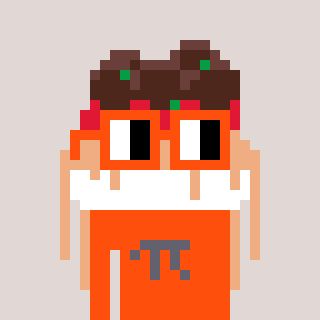
a pixel art character with square orange glasses, a spaghetti-shaped head and a orange-colored body on a warm background